Question: In the diagram below, I need to find the midpoint M of the arc from A to B:

I want to find M in terms of the following information:
- - - -
How do I compute the coordinates of M?
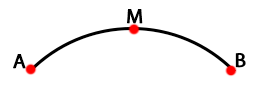
Answer: Assuming 'A', 'B', 'M' and 'Center' are objects of some vector type with the usual operations:
'''
var a = A-C;
var b = B-C;
var m = a+b;
'''
'm' is a vector that goes from 'Center' towards 'M'. Therefore:
'''
m = m.Normalize() * Radius;
M = Center + m;
'''
Please note: This algorithm does not assume an order of A and B, and always interprets the arc as the smaller of the two possible ones. Without adding special cases, it can only handle arcs with an angle smaller than 180deg.
To handle order: First calculate the angle from a to b using <URL>:
'''
var angle = Math.Atan2(b.y, b.x) - Math.Atan2(a.y, a.x);
if (angle < 0)
{
angle = 2*Math.PI + angle;
}
'''
Then <URL> 'a' by half that angle:
'''
angle /= 2;
var m = a.Rotate(angle);
M = Center + m;
'''